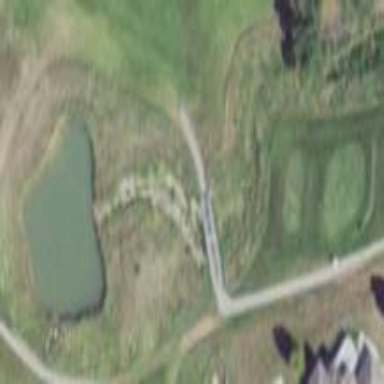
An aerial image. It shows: Area with grass used as rough in golf course.